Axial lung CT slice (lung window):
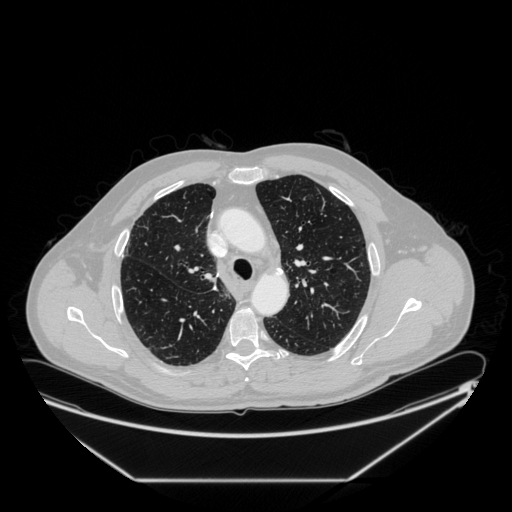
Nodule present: no